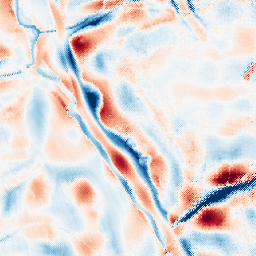
Category: wavelet
Decomposition family: wavelet_biorthogonal
Decomposition parameters: wavelet: bior5.5
level: 5
Upsampling method: regularized
Upsampling parameters: scale: 4
lambda_reg: 0.1
Upsampling scale: 4